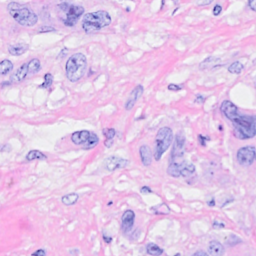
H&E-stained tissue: Breast